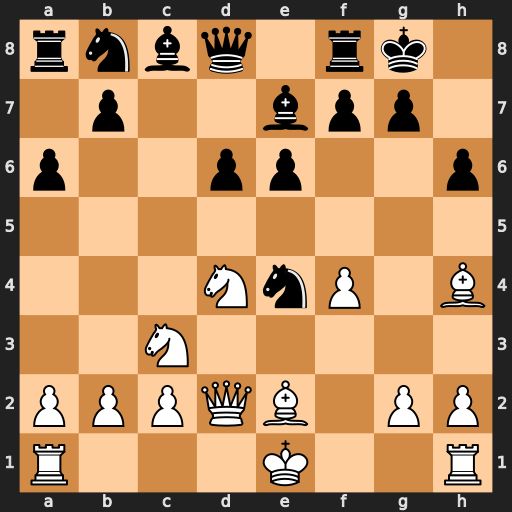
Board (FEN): rnbq1rk1/1p2bpp1/p2pp2p/8/3NnP1B/2N5/PPPQB1PP/R3K2R
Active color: w
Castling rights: KQ
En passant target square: -
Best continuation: Bxe7 Nxd2 Bxd8